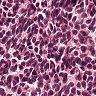
Metastatic tissue present: no